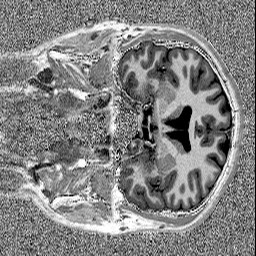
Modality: MP2RAGE
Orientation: coronal
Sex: male